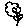
Label: flower